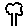
Label: tree